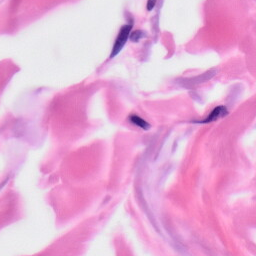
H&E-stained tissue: Skin